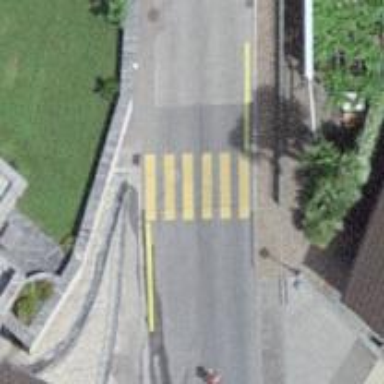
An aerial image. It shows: Zebra crossing on the road.